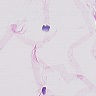
Metastatic tissue present: no